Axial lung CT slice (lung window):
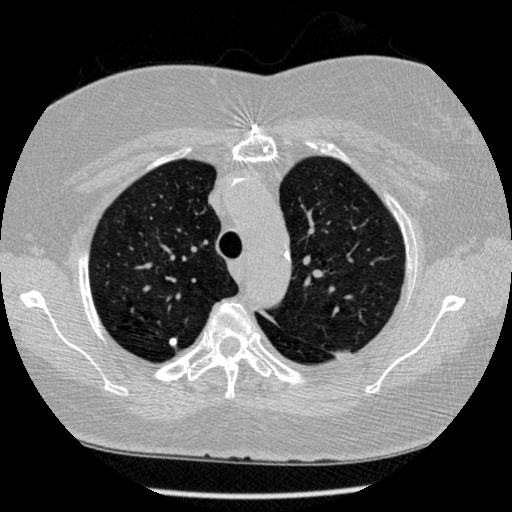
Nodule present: yes
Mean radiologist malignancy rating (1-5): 2